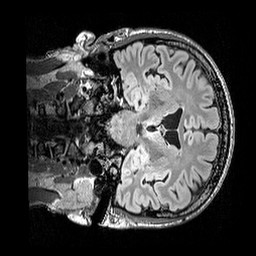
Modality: FLAIR
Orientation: coronal
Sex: male
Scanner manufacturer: siemens
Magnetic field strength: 3 T
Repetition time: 5 s
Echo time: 0.395 s